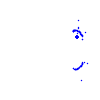
Particle: pion